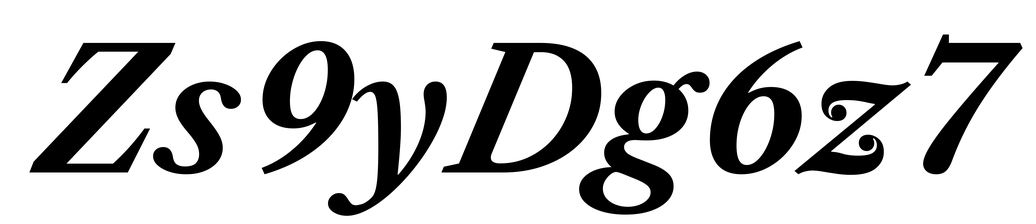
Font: LibreCaslonText-Italic_Bold_Italic